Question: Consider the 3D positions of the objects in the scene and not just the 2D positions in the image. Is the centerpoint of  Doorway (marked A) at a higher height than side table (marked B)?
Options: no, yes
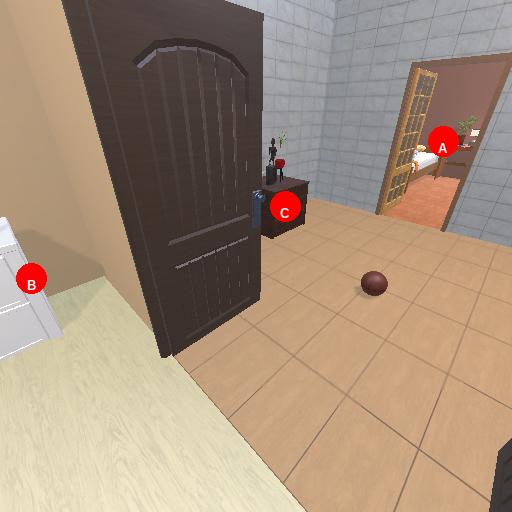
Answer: no